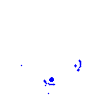
Particle: kaon